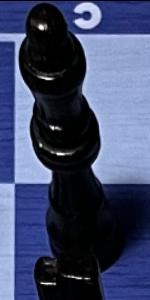
Label: Queen_Black